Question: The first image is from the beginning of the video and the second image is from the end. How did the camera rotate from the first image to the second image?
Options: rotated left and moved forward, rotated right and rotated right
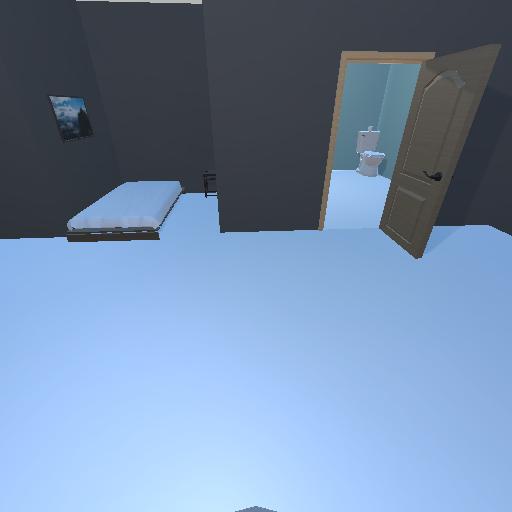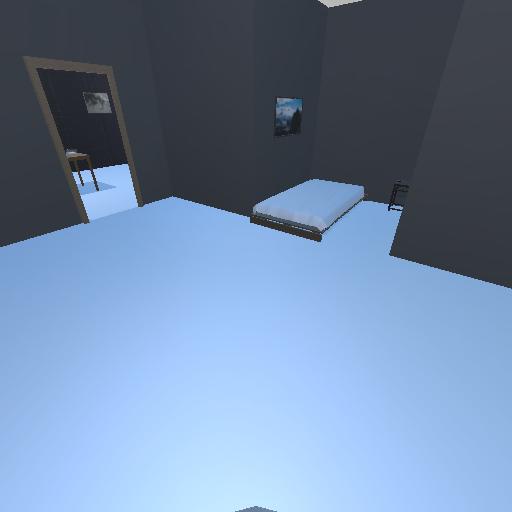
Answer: rotated left and moved forward